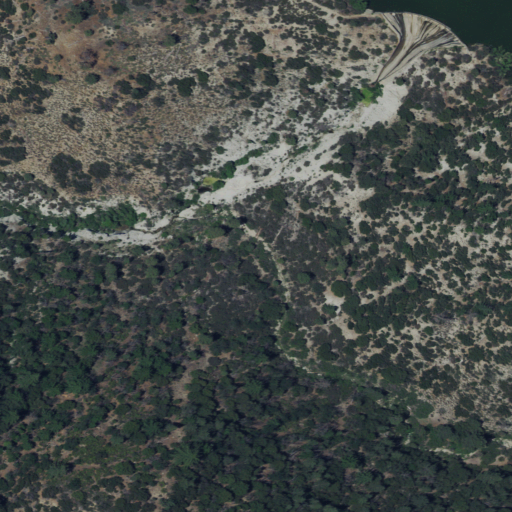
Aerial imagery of valley in California named Spillway Canyon containing evergreen forest, shrub, mixed forest, grassland, and open water